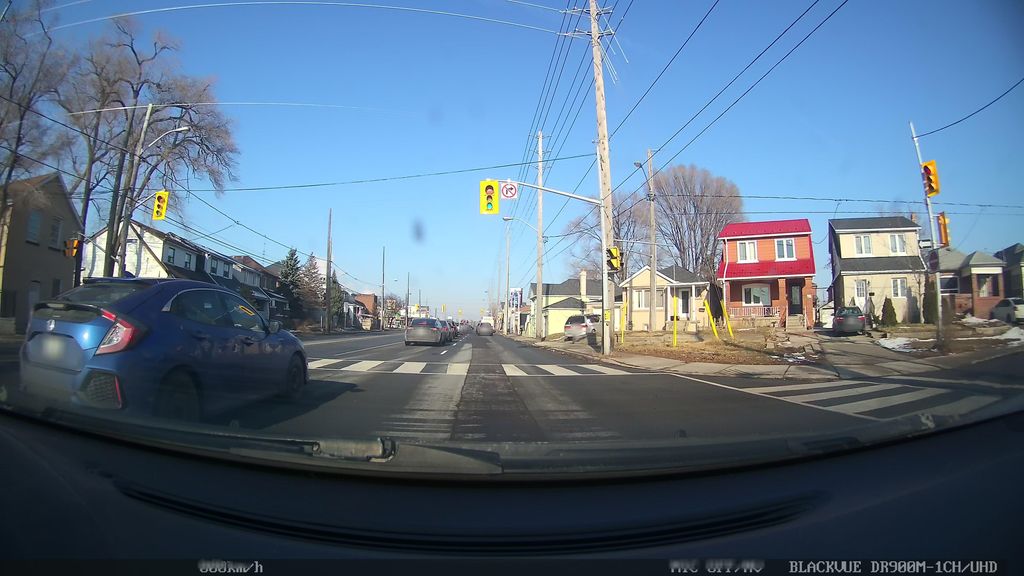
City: toronto